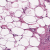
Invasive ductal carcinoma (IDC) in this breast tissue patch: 0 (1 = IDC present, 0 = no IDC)